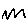
Label: zigzag